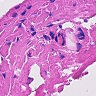
Metastatic tissue present: no